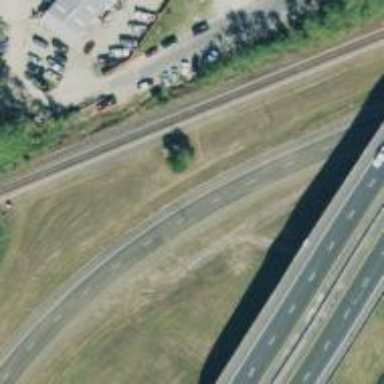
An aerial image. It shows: Tertiary road with frontage road.